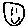
Label: smiley face